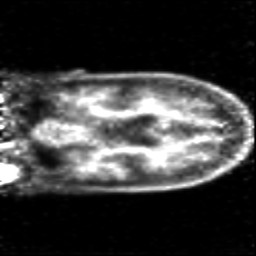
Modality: PET
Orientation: coronal
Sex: female
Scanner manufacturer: siemens